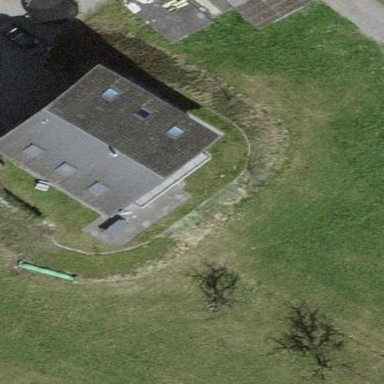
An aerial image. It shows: Simple house.